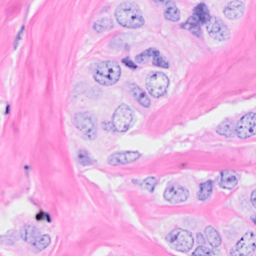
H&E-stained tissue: Breast